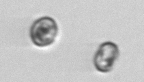
Label: Thalassiosira_sp_aff_mala